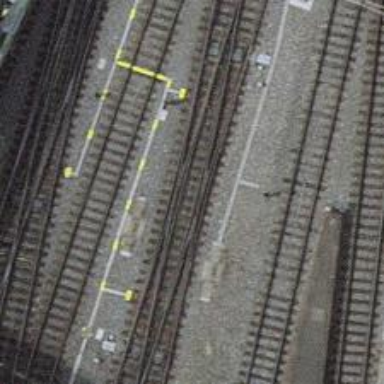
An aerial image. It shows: Single-track railway siding with electrified contact lines.